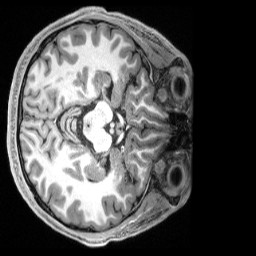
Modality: T1w
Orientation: axial
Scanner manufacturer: siemens
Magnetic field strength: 3 T
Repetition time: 2.5 s
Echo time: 0.00231 s